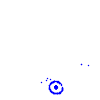
Particle: proton